已知椭圆 \( C_1: \frac{x^2}{a^2} + \frac{y^2}{b^2} = 1 \ (a > b > 0) \) 的离心率为 \( \frac{\sqrt{2}}{2} \)，且点 \( (-2,\sqrt{2}) \) 在椭圆 \( C_1 \) 上。

\vspace{0.5em}
\noindent
(1) 求椭圆 \( C_1 \) 的方程；

\vspace{0.5em}
\noindent
(2) 过点 \( Q(0,1) \) 的直线 \( l \) 与椭圆 \( C_1 \) 交于 \( D,E \) 两点，满足 \( \overrightarrow{DQ} = 2\overrightarrow{QE} \)，求直线 \( l \) 的方程；

\vspace{0.5em}
\noindent
(3) 点 \( P \) 为椭圆 \( C_1 \) 上任意一点，过点 \( P \) 作 \( C_1 \) 的切线与圆 \( C_2: x^2 + y^2 = 12 \) 交于 \( A,B \) 两点，设 \( OA,OB \) 的斜率分别为 \( k_1,k_2 \)。证明：\( k_1 \cdot k_2 \) 为定值，并求该定值。
【解答】
\pagestyle{empty}
\noindent
【详解】
(1) 由题意得 \(\frac{c^2}{a^2} = \frac{a^2 - b^2}{a^2} = \frac{1}{2}\)，\(\frac{4}{a^2} + \frac{2}{b^2} = 1\)；
联立解得 \(a^2 = 8\)，\(b^2 = 4\)，则 \(C_1: \frac{x^2}{8} + \frac{y^2}{4} = 1\)。
---
(2) 直线 \(l\) 与斜率不存在不合题意，设直线 \(l: y = tx + 1\)。

设 \(D(x_1,y_1)\)，\(E(x_2,y_2)\)，\(Q(0,1)\)，则 \(\overrightarrow{DQ} = (-x_1,1 - y_1)\)，\(\overrightarrow{QE} = (x_2,y_2 - 1)\)。
\(\because \overrightarrow{DQ} = 2\overrightarrow{QE} \Rightarrow (-x_1,1 - y_1) = 2(x_2,y_2 - 1)\)，则 \(x_1 = -2x_2\)。
\[
\begin{cases}
y = tx + 1 \\
x^2 + 2y^2 - 8 = 0
\end{cases}
\Rightarrow (1 + 2t^2)x^2 + 4tx - 6 = 0,
\]
则
\[
\begin{cases}
x_1 + x_2 = \frac{-4t}{1 + 2t^2} \\
x_1x_2 = \frac{-6}{1 + 2t^2} \\
x_1 = -2x_2
\end{cases}
\quad \Rightarrow \quad \text{解得 } t = \pm \frac{\sqrt{30}}{10},
\]
则直线 \(l\) 的方程为：\(y = \pm \frac{\sqrt{30}}{10}x + 1\)。
---
(3) 当直线 \(AB\) 的斜率不存在时，直线 \(AB\) 的方程为 \(x = 2\sqrt{2}\) 或 \(x = -2\sqrt{2}\)，
若 \(x = 2\sqrt{2}\)，则易得 \(A(2\sqrt{2},2)\)，\(B(2\sqrt{2},-2)\)，
则 \(k_1 = \frac{2}{2\sqrt{2}} = \frac{\sqrt{2}}{2}\)，\(k_2 = -\frac{2}{2\sqrt{2}} = -\frac{\sqrt{2}}{2}\)，\(k_1 \cdot k_2 = -\frac{1}{2}\)。
若 \(x = -2\sqrt{2}\)，则 \(A(-2\sqrt{2},2)\)，\(B(-2\sqrt{2},-2)\)，则 \(k_1 = -\frac{\sqrt{2}}{2}\)，\(k_2 = \frac{\sqrt{2}}{2}\)，\(k_1 \cdot k_2 = -\frac{1}{2}\)。
当直线 \(AB\) 斜率存在时，设直线 \(AB: y = kx + m\)。

\pagestyle{empty}
\noindent
设 \(A(x_3,y_3)\)，\(B(x_4,y_4)\)，直线与椭圆联立
\[

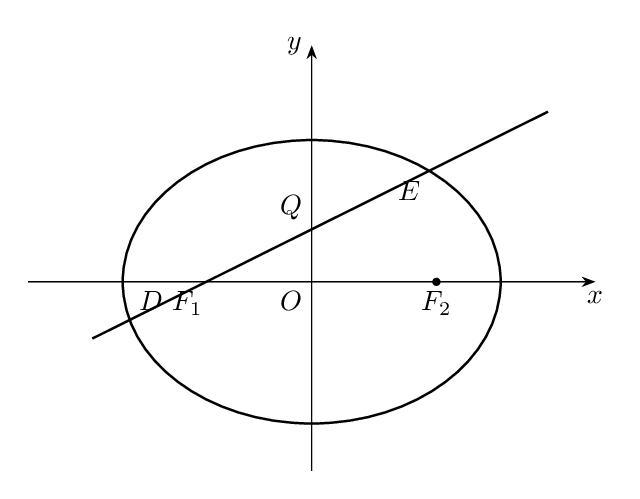